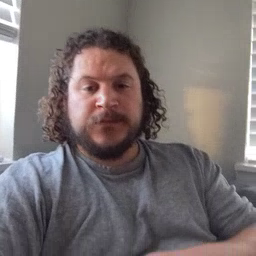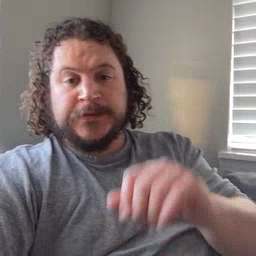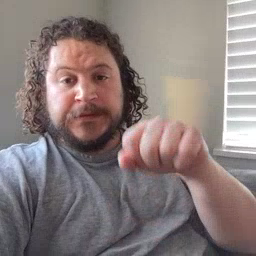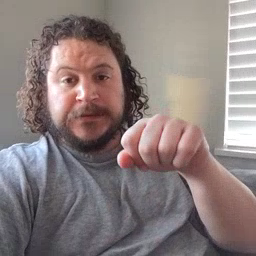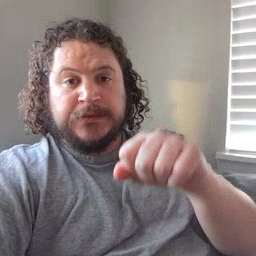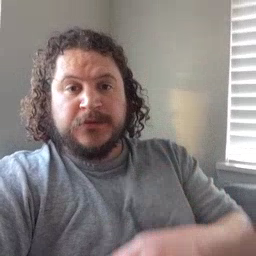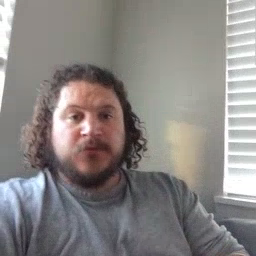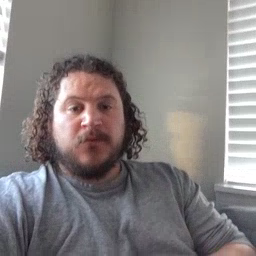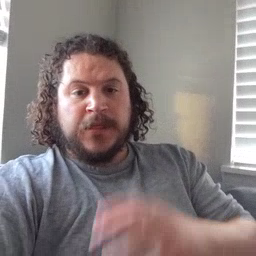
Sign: yes